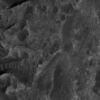
Label: not_dusty